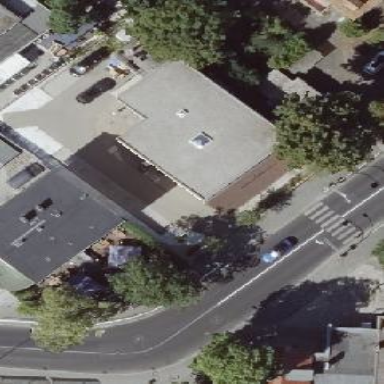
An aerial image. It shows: Street side parking area.